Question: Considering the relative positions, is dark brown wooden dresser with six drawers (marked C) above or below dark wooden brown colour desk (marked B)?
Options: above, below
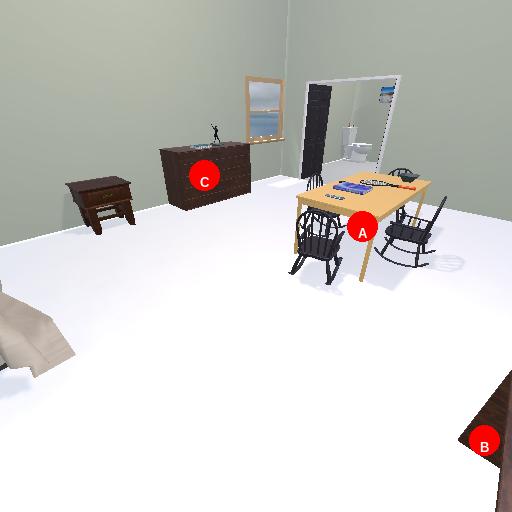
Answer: above